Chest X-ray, PA view. Patient: 56 years old, sex F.
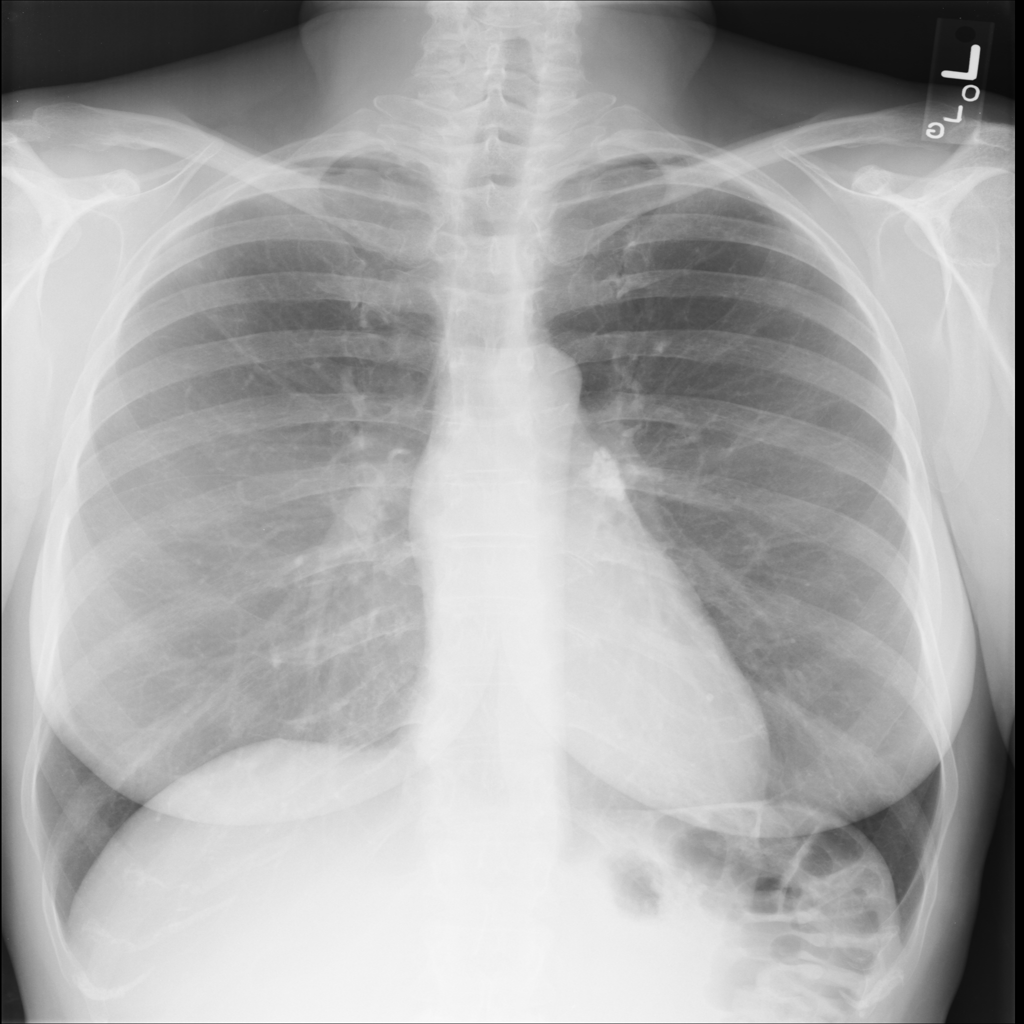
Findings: No Finding